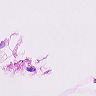
Metastatic tissue present: no